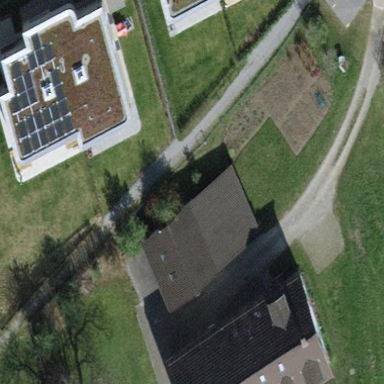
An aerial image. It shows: Garage.